Question: What app is displayed?
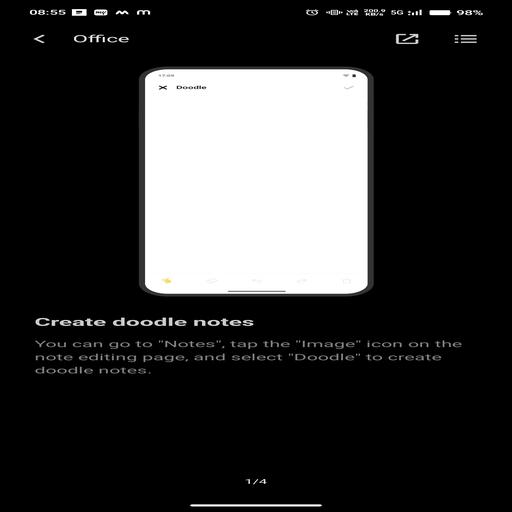
Answer: Office